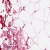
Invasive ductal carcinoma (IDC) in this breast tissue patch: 0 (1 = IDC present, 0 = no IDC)